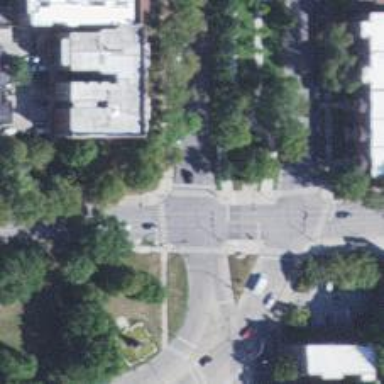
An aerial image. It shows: Footway with marked zebra crossing and crossing island.